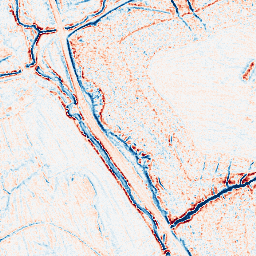
Category: edge_preserving
Decomposition family: anisotropic_diffusion
Decomposition parameters: iterations: 20
kappa: 100
gamma: 0.05
Upsampling method: sinc_blackman
Upsampling parameters: scale: 4
kernel_size: 8
Upsampling scale: 4